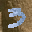
Label: 3